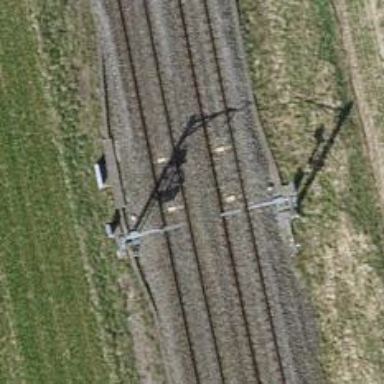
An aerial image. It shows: Railway signal.